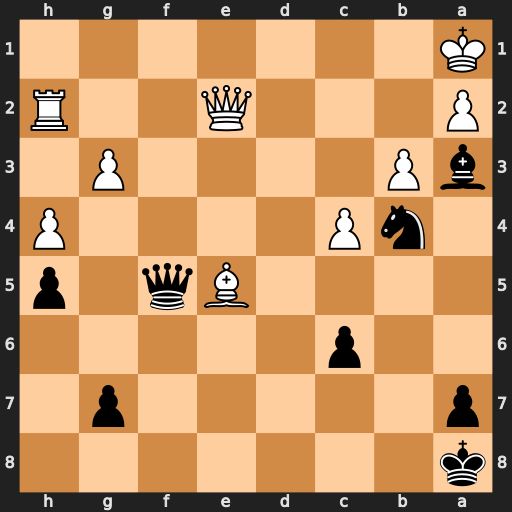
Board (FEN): k7/p5p1/2p5/4Bq1p/1nP4P/bP4P1/P3Q2R/K7
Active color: b
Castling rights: -
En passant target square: -
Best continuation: Nc2+ Qxc2 Qxe5+ Qb2 Bxb2+